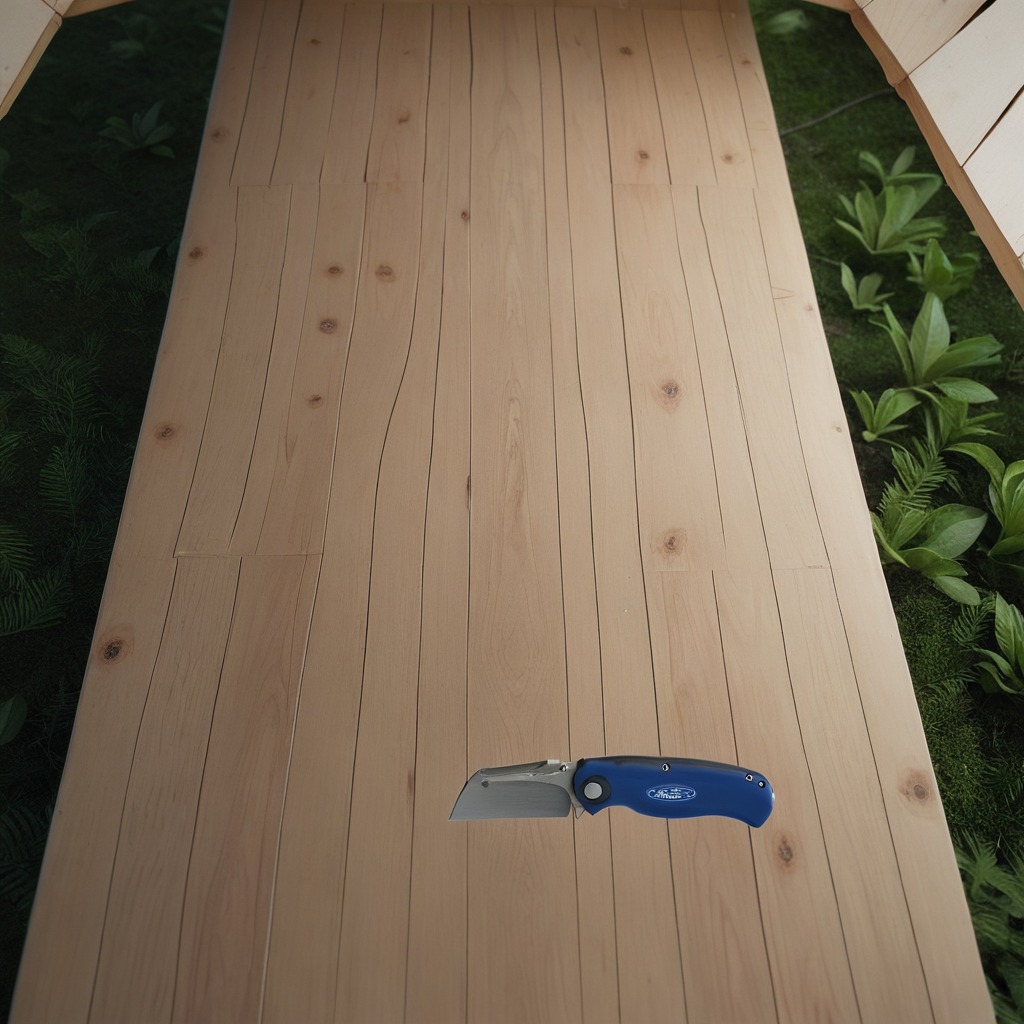
A utility knife is lying on the wooden table.